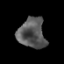
Tissue: prostate
Cell type: T cells
Senescence score: 0.3295
Nuclear area (px): 802
Mean DAPI intensity: 89.122